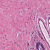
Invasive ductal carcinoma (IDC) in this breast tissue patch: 0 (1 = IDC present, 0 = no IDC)